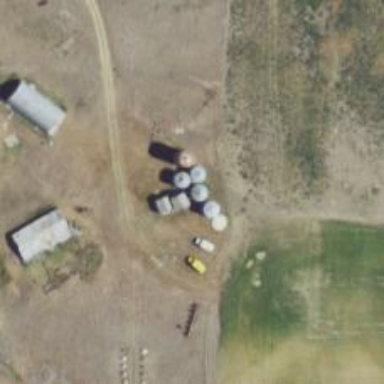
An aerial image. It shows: Silo.